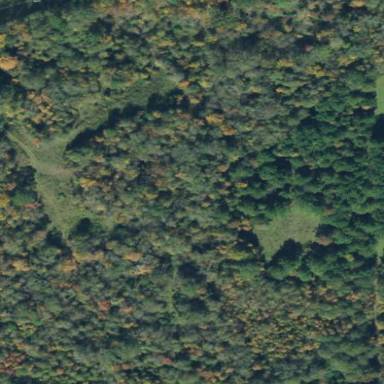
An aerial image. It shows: Mixed woodland with variety of leaf types and cycles.